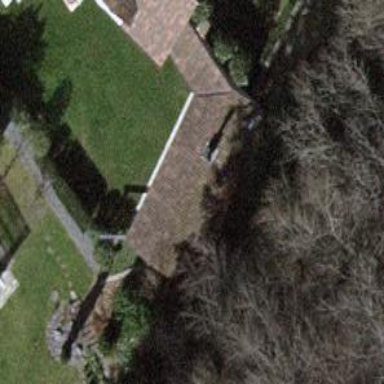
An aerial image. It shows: View of roof of building.